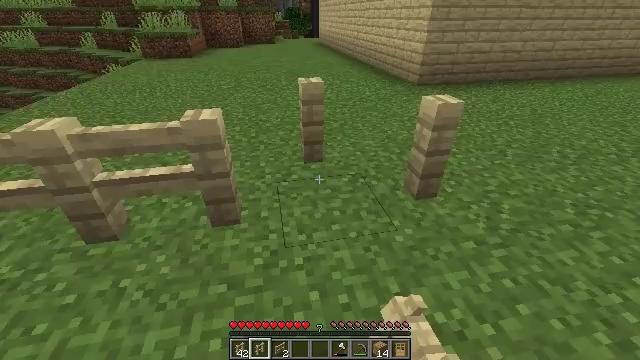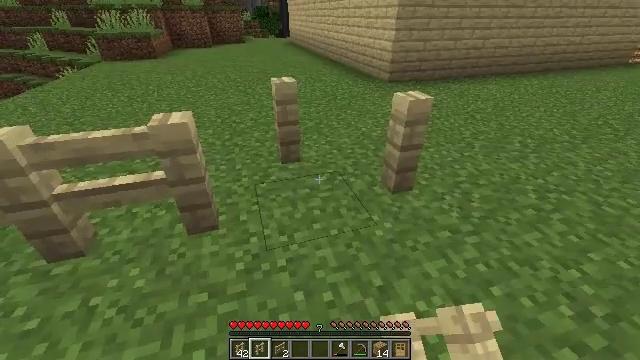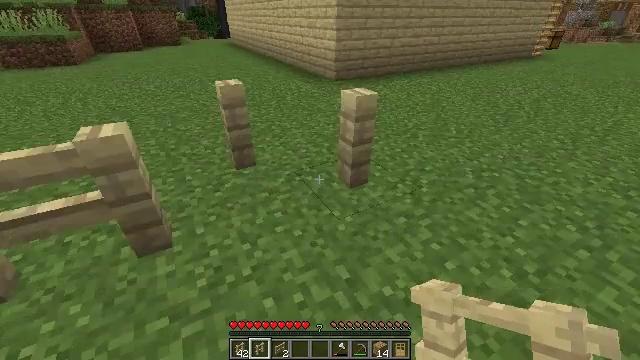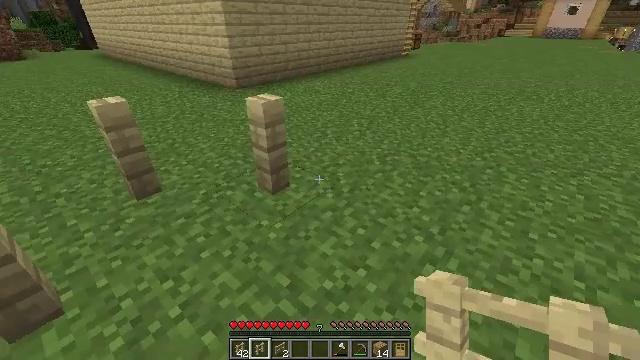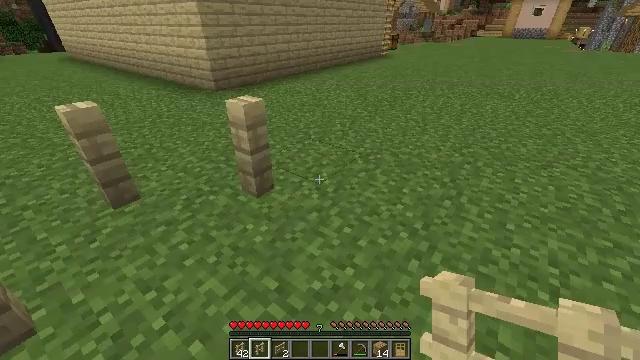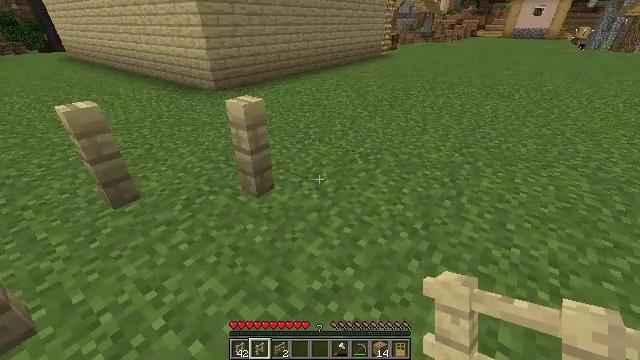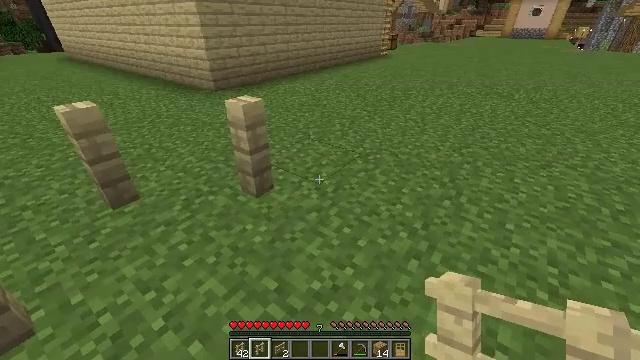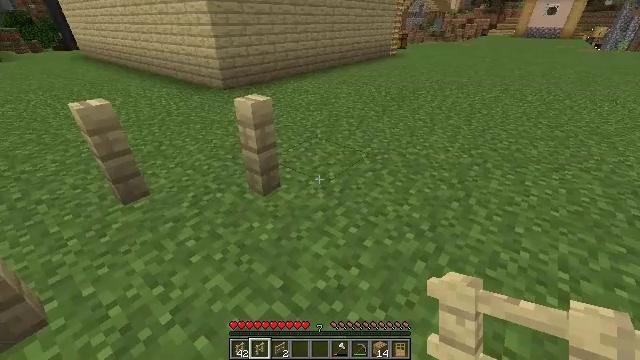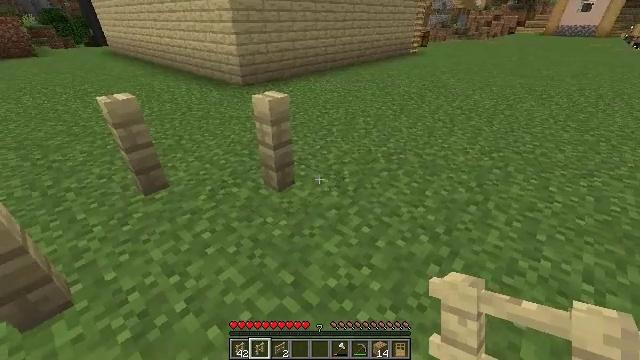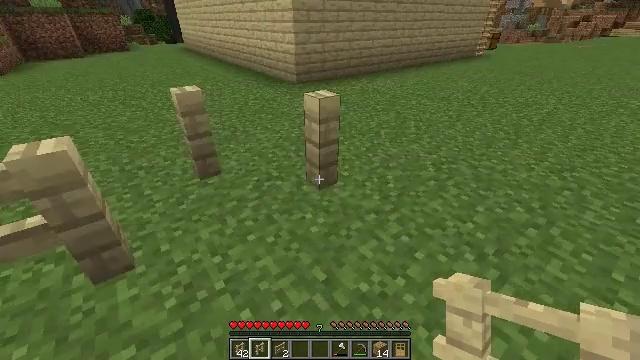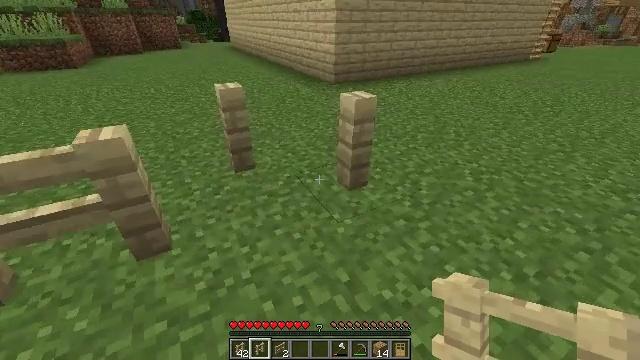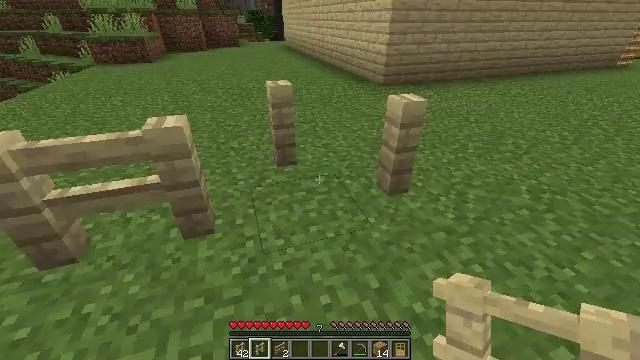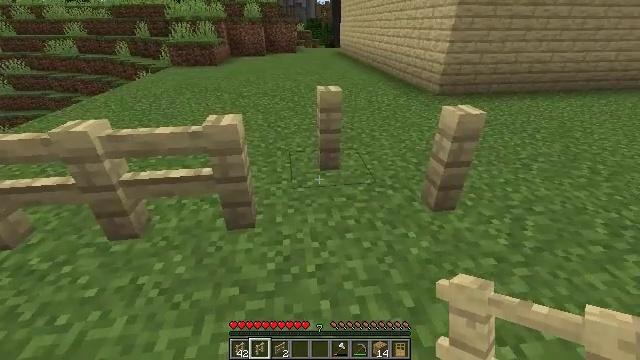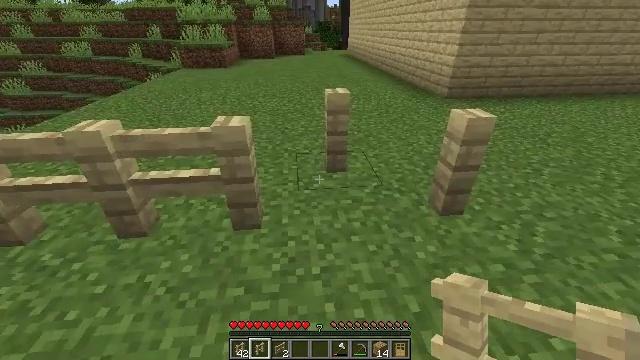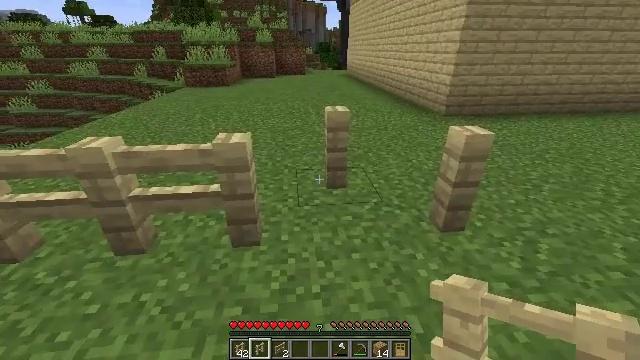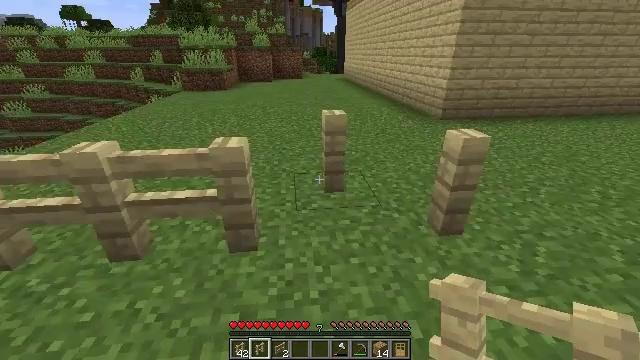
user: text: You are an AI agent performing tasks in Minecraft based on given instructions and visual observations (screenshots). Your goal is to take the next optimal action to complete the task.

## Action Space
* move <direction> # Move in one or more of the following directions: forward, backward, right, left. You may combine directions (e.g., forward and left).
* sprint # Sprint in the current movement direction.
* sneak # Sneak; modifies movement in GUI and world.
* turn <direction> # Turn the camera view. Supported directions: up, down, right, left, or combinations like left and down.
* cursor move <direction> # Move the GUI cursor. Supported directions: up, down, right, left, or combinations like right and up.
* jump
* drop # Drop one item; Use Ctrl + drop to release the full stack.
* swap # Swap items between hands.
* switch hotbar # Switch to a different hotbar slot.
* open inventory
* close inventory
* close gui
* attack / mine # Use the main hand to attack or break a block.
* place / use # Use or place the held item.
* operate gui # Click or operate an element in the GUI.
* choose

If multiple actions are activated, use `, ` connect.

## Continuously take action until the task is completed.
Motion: motion action
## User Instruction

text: Mine the birch fence to collect it.
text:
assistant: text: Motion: turn right
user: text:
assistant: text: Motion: turn right
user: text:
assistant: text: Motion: turn right and up
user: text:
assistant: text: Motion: turn right
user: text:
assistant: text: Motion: no_op
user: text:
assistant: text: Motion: no_op
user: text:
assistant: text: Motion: turn left
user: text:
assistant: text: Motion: turn left
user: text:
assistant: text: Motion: turn left
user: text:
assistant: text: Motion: turn left
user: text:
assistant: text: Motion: turn left
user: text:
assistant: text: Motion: turn left and up
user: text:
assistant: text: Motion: turn left
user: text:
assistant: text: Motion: turn up
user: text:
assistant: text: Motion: move forward
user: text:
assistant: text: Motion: move forward
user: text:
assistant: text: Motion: move forward
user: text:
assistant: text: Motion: move forward
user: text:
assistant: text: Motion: move forward
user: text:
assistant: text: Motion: move forward
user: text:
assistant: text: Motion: move forward
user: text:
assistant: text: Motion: move forward
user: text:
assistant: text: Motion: move forward, attack / mine
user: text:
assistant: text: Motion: attack / mine
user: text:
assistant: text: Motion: attack / mine
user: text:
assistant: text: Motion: attack / mine
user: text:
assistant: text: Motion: attack / mine
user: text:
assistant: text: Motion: attack / mine
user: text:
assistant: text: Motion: attack / mine
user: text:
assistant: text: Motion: attack / mine